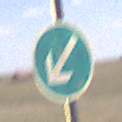
Verkehrszeichen: VorgeschriebeneVorbeifahrtLinks
Umgebung: Outdoor, Nature
Tageszeit: Midday
Wetter: PartlyCloudy
Licht: Natural
Jahreszeit: NotSpecified
Kontrast: HighContrast